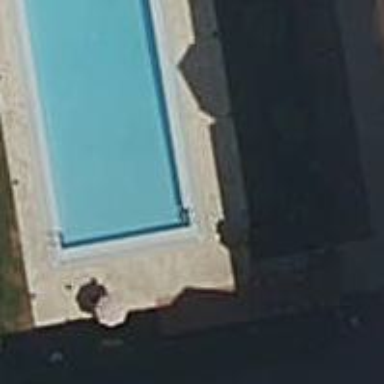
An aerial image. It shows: Swimming pool located in leisure land.